Question: I am trying to vertically center text with images when and - <URL>:'''
<ul id="features-list">
<li><a href="#1"><img class="alignnone size-full wp-image-2716" src="http://upload.wikimedia.org/wikipedia/commons/thumb/8/8e/R68A_B_train.JPG/100px-R68A_B_train.JPG" width="66" height="66">Link 1</a></li>
<li><a href="#2"><img class="alignnone size-full wp-image-2717" src="http://upload.wikimedia.org/wikipedia/commons/thumb/8/8e/R68A_B_train.JPG/100px-R68A_B_train.JPG" width="66" height="66">Link 2</a></li>
<li><a href="#3"><img class="alignnone size-full wp-image-2718" src="http://upload.wikimedia.org/wikipedia/commons/thumb/8/8e/R68A_B_train.JPG/100px-R68A_B_train.JPG" width="66" height="66">Link 3</a></li>
<li><a href="#4"><img class="alignnone size-full wp-image-2719" src="http://upload.wikimedia.org/wikipedia/commons/thumb/8/8e/R68A_B_train.JPG/100px-R68A_B_train.JPG" width="66" height="66">Link 4</a></li>
</ul>
'''
What I am trying to accomplish is this (PNG mockup):
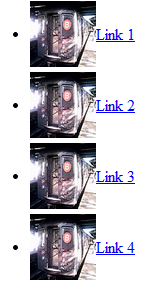
Answer: use vertical-align:
'a img {vertical-align:middle;}'
<URL>